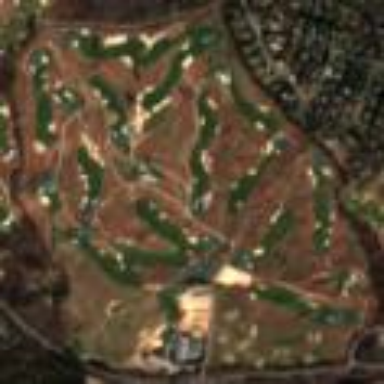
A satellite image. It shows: Golf course.